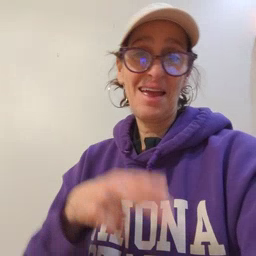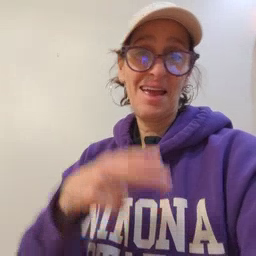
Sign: high